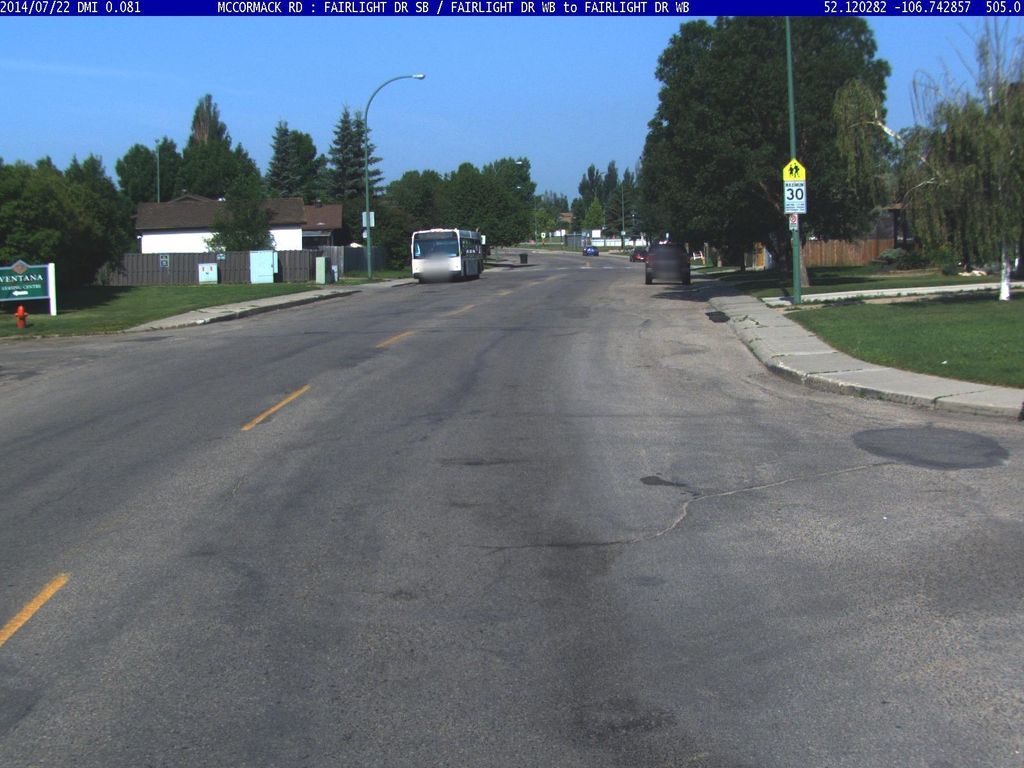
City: saskatoon